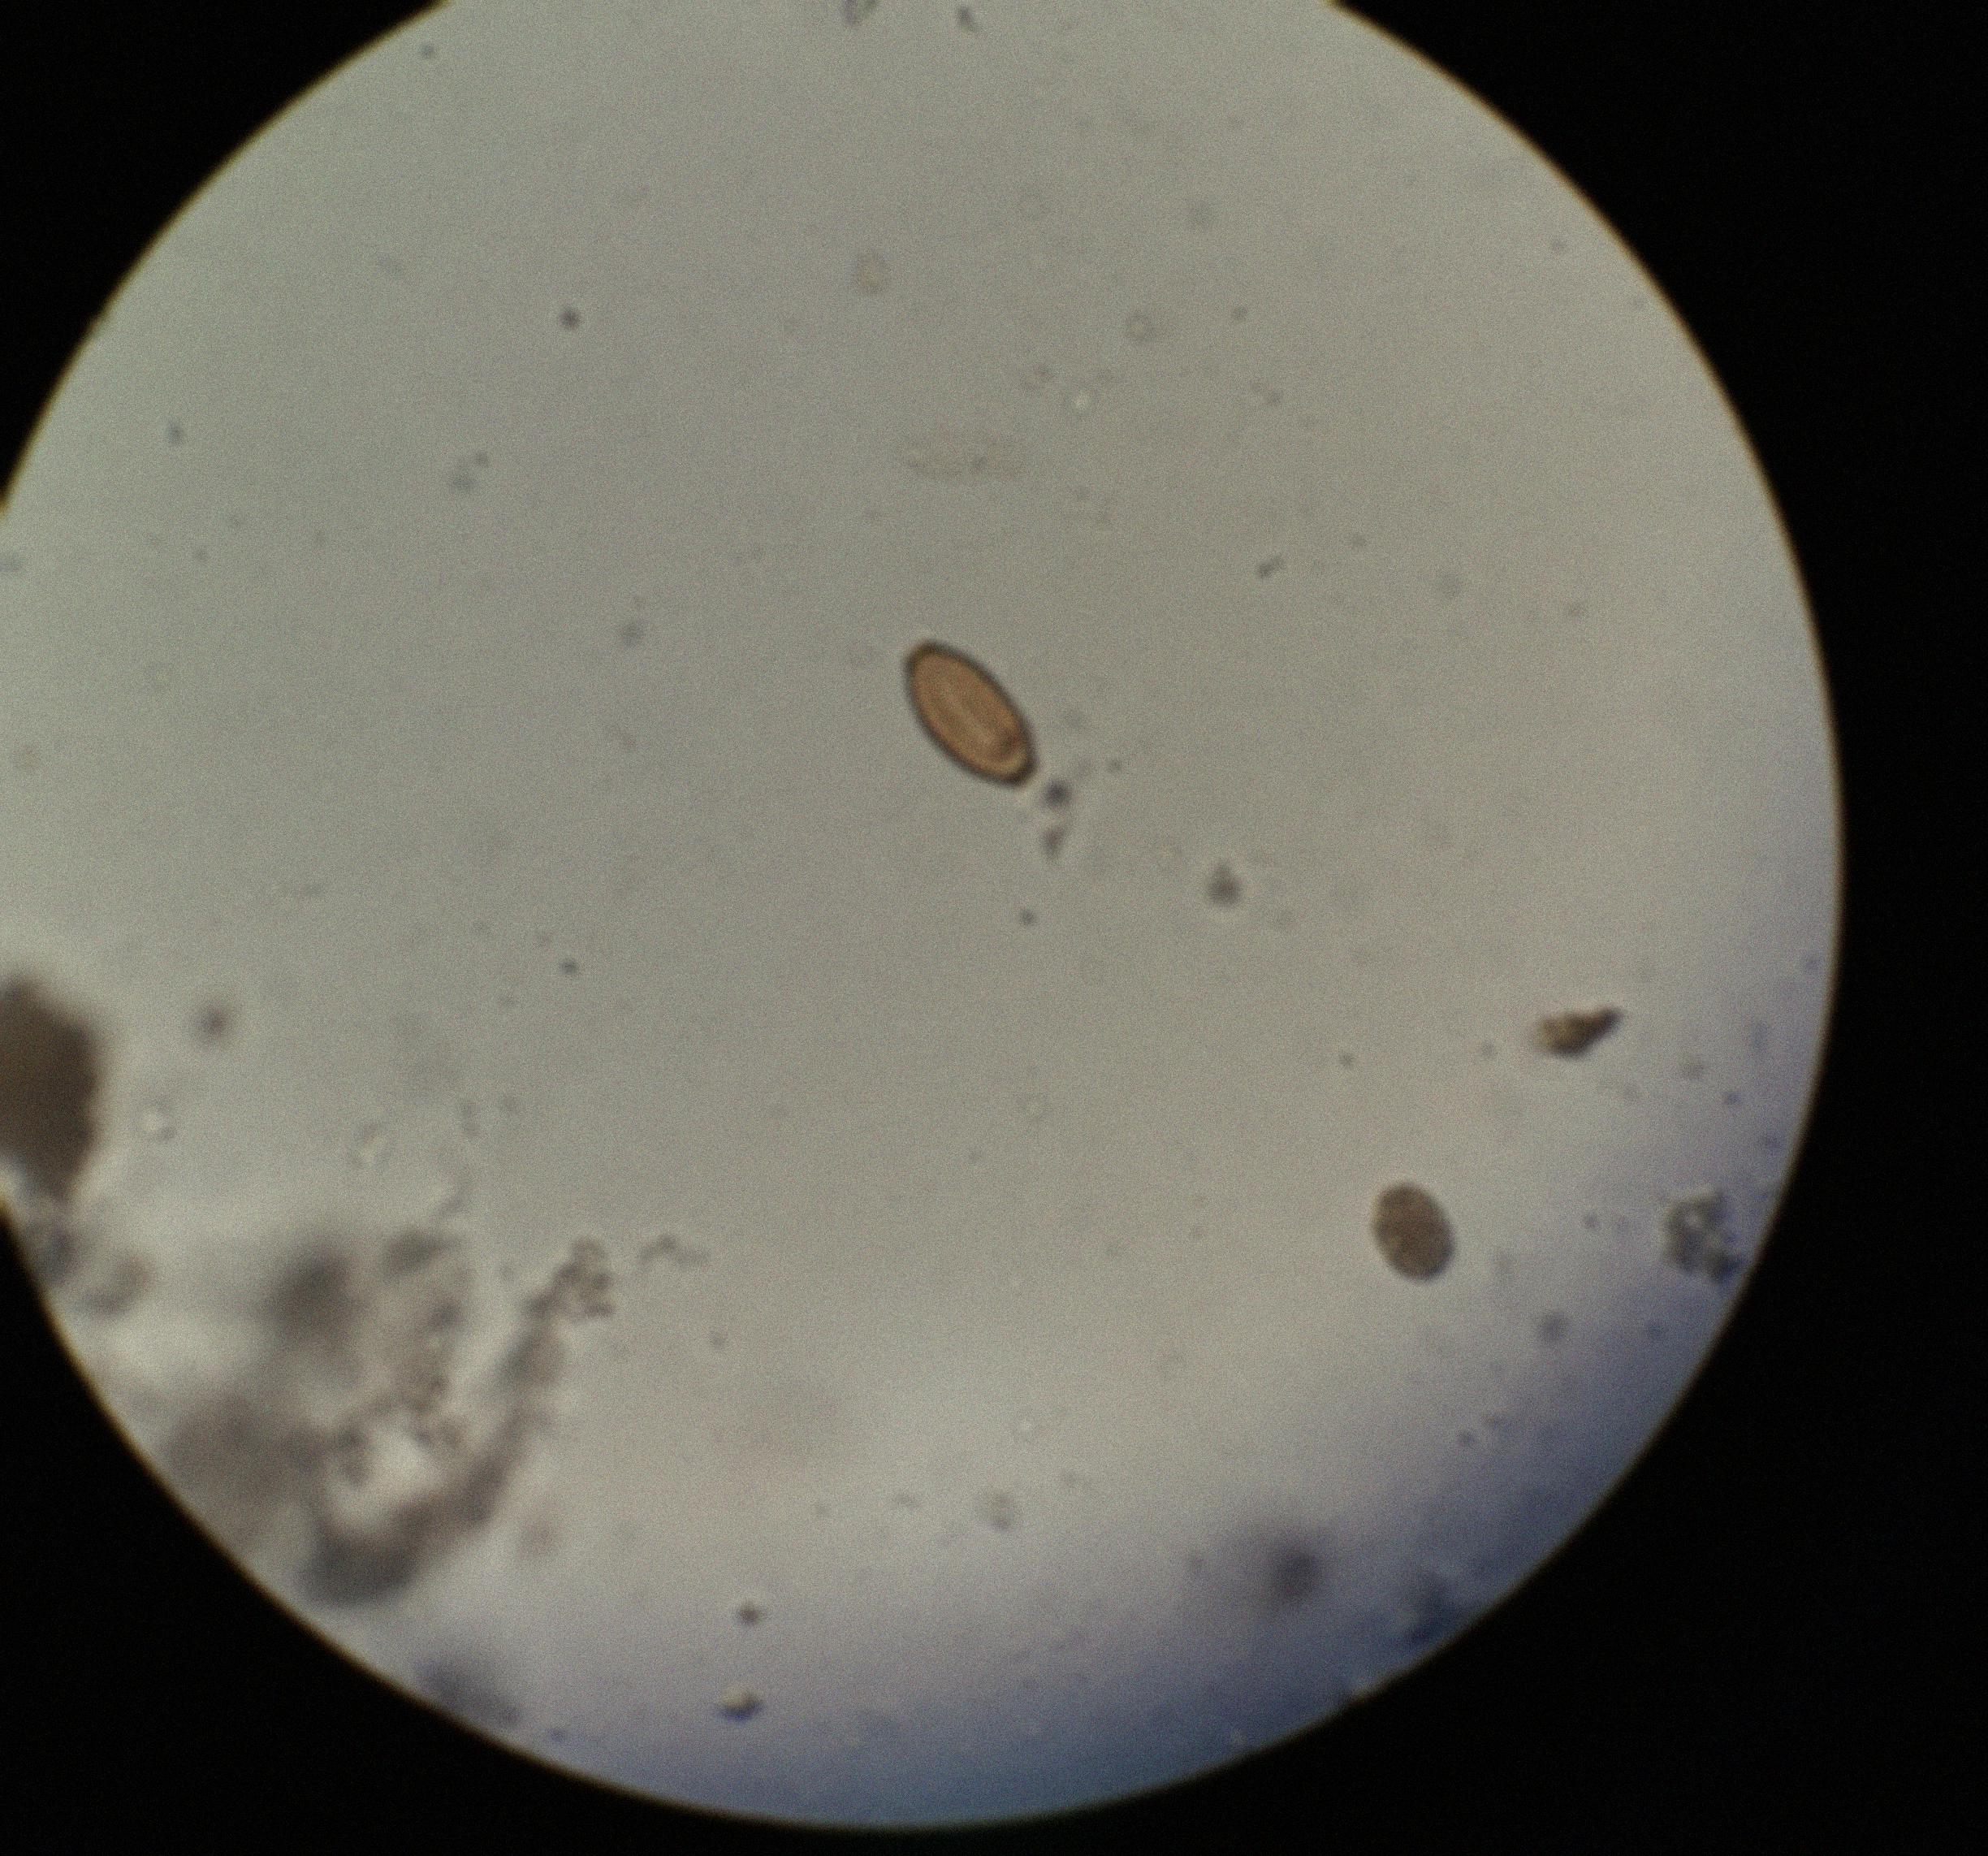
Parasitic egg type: Trichuris trichiura